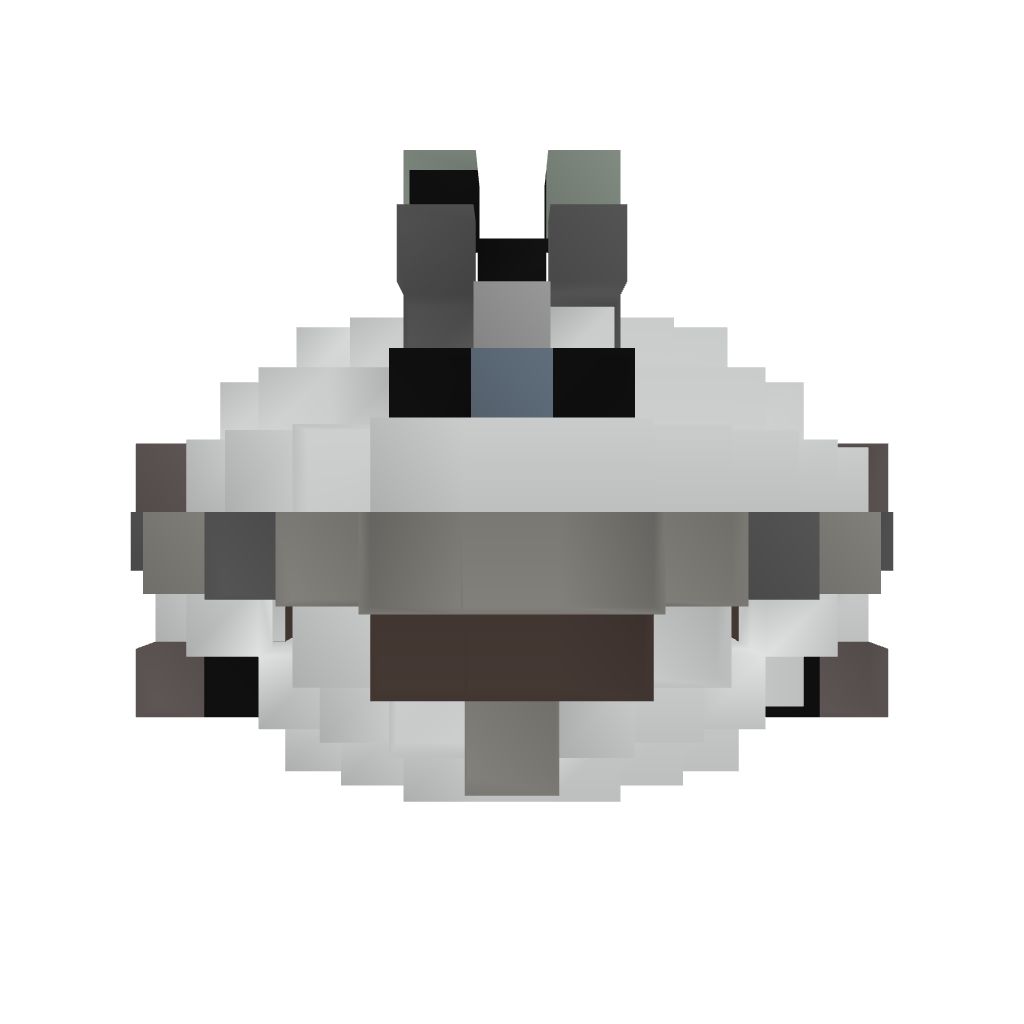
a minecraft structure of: War Airship - Silver Empire Raider